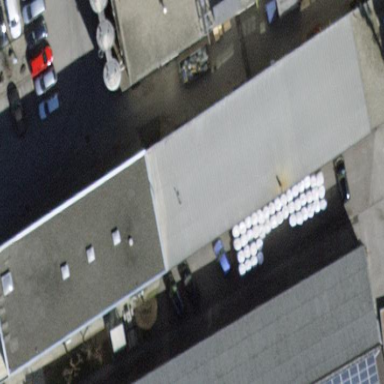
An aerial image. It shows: Industrial building.